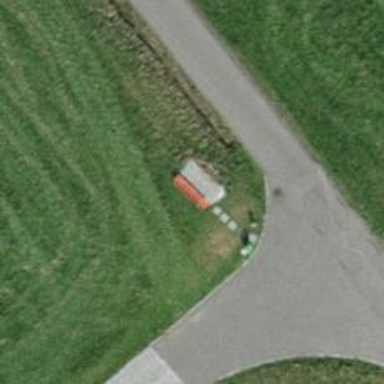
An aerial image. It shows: Bench for seating.